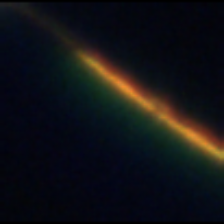
Taxon: Psuedo-nitzschia
Group: Diatoms